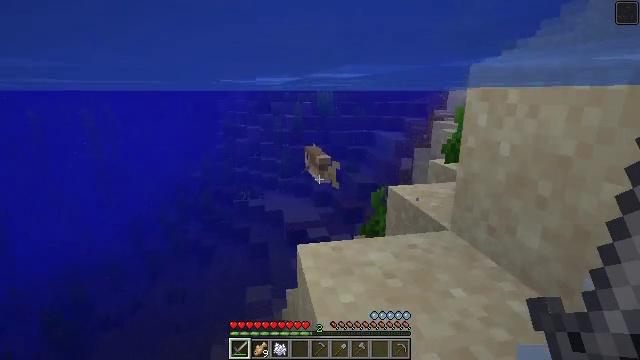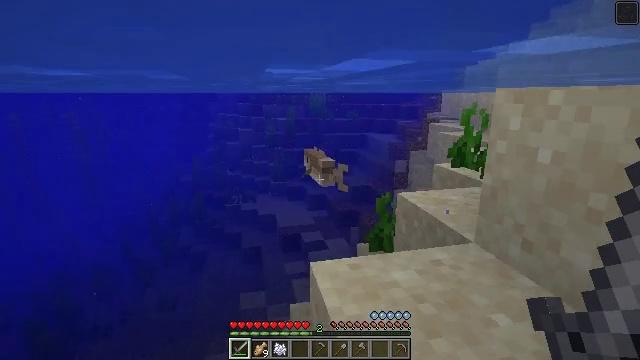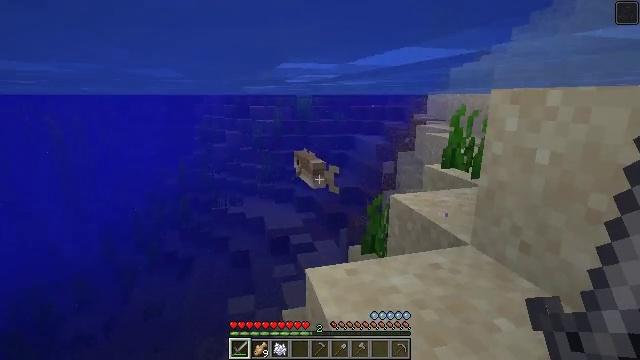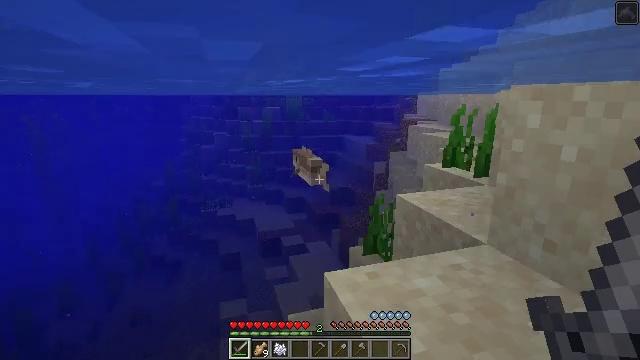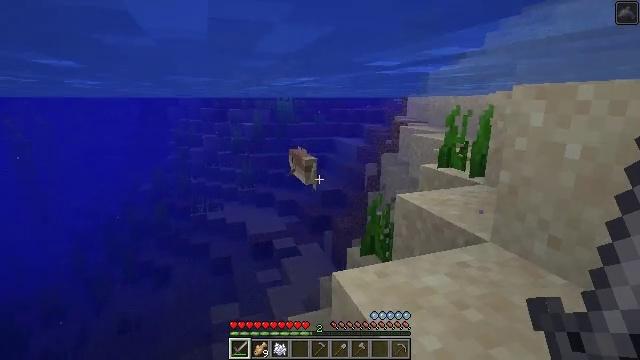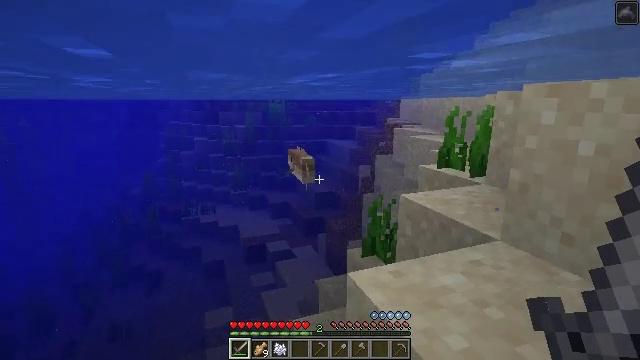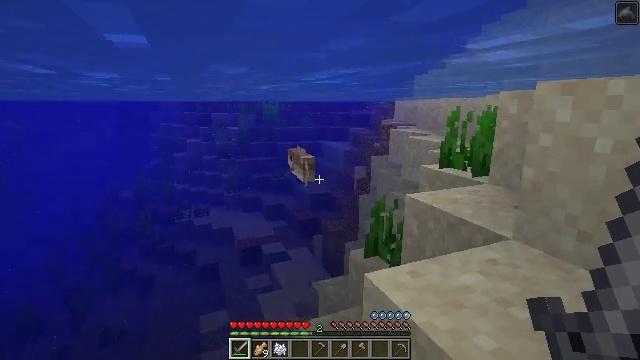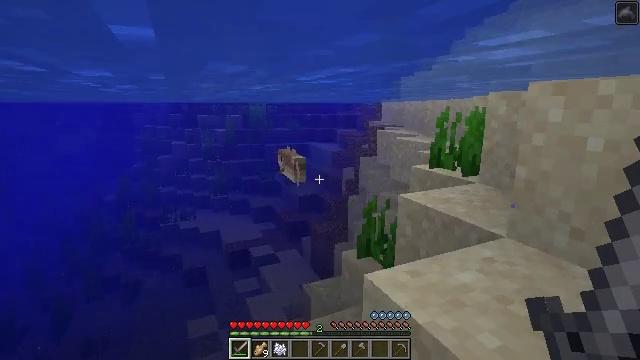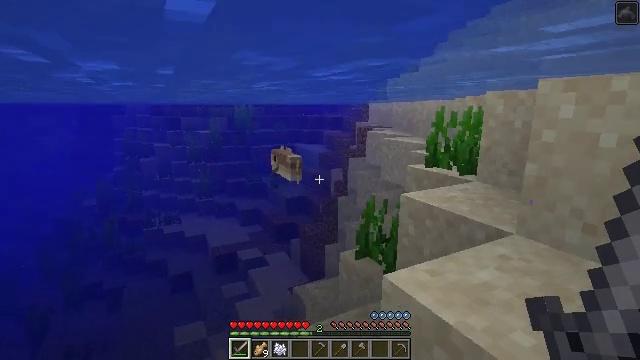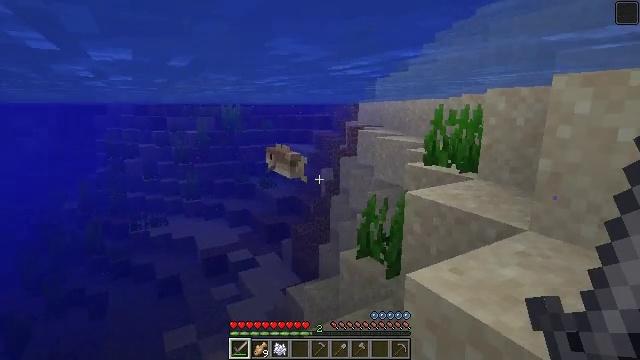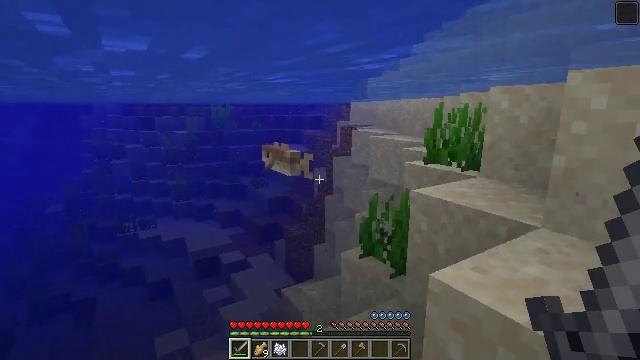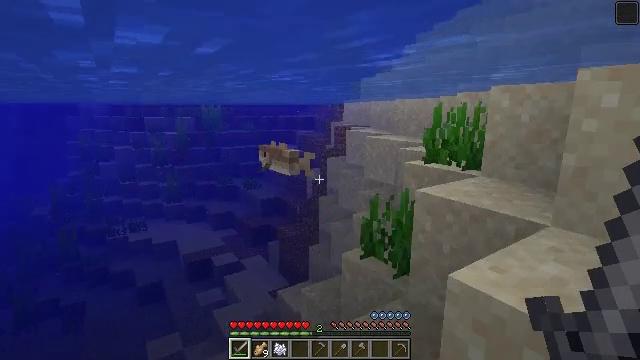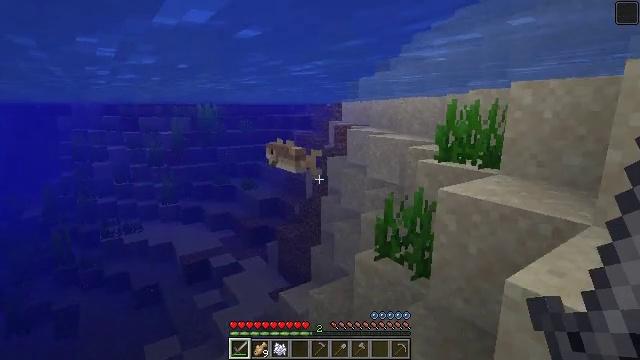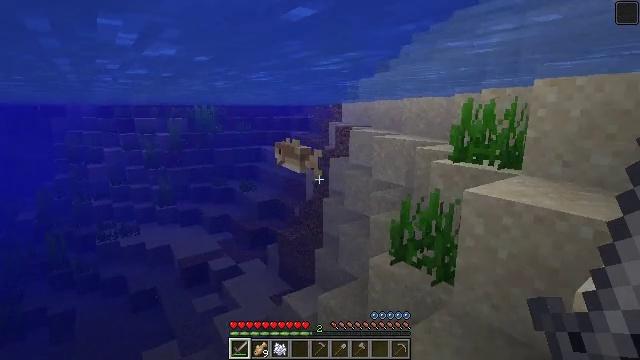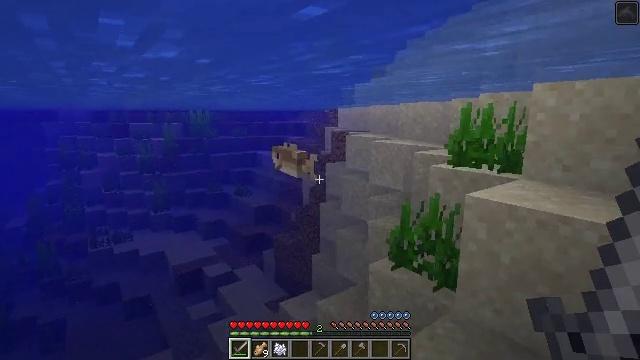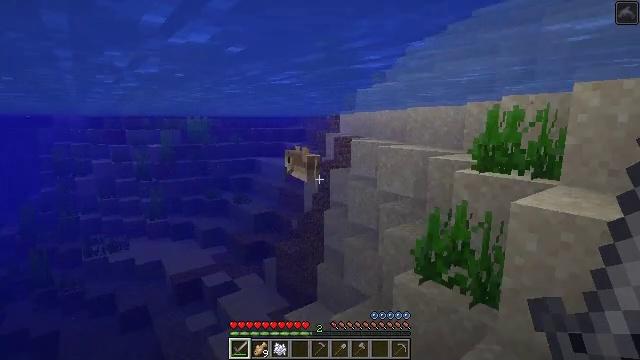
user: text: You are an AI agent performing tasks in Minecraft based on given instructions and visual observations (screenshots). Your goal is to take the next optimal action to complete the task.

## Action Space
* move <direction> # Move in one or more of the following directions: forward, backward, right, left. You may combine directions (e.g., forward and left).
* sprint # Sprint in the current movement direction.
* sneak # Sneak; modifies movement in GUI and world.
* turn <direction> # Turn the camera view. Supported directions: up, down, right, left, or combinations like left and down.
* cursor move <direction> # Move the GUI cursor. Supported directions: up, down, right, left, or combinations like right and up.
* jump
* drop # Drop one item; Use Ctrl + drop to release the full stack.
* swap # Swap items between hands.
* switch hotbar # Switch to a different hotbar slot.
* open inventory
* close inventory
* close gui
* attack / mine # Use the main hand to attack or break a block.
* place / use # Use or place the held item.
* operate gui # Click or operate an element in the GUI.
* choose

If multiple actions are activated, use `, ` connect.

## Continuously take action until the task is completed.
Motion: motion action
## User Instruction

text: Kill mobs in water.
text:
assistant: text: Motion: move forward and move left, turn right
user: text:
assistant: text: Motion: move forward and move left, turn right
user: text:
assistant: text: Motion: move forward and move left, turn right
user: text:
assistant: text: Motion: move forward and move left, turn right
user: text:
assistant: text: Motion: move forward and move left, turn right
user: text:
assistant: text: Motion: move forward and move left, turn right
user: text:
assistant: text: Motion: move forward and move left, turn right
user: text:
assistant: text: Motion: move forward and move left, turn right
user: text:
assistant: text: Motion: move forward and move left, turn right
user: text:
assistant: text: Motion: move forward and move left, turn right
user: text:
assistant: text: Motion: move forward, turn right
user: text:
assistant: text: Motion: move forward, turn right
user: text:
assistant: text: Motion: move forward
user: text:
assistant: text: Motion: move forward
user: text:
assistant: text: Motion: move forward, turn up
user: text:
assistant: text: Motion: move forward, turn up
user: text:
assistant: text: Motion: move forward, turn left and up
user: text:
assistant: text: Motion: move forward, attack / mine
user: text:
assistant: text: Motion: move forward, attack / mine
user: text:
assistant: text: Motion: move forward, attack / mine
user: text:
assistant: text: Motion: move forward, attack / mine
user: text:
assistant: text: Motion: move forward
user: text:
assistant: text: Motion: no_op